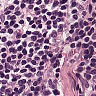
Metastatic tissue present: no